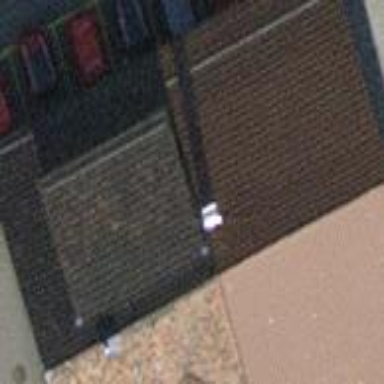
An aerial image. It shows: Terrace building.